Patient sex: F
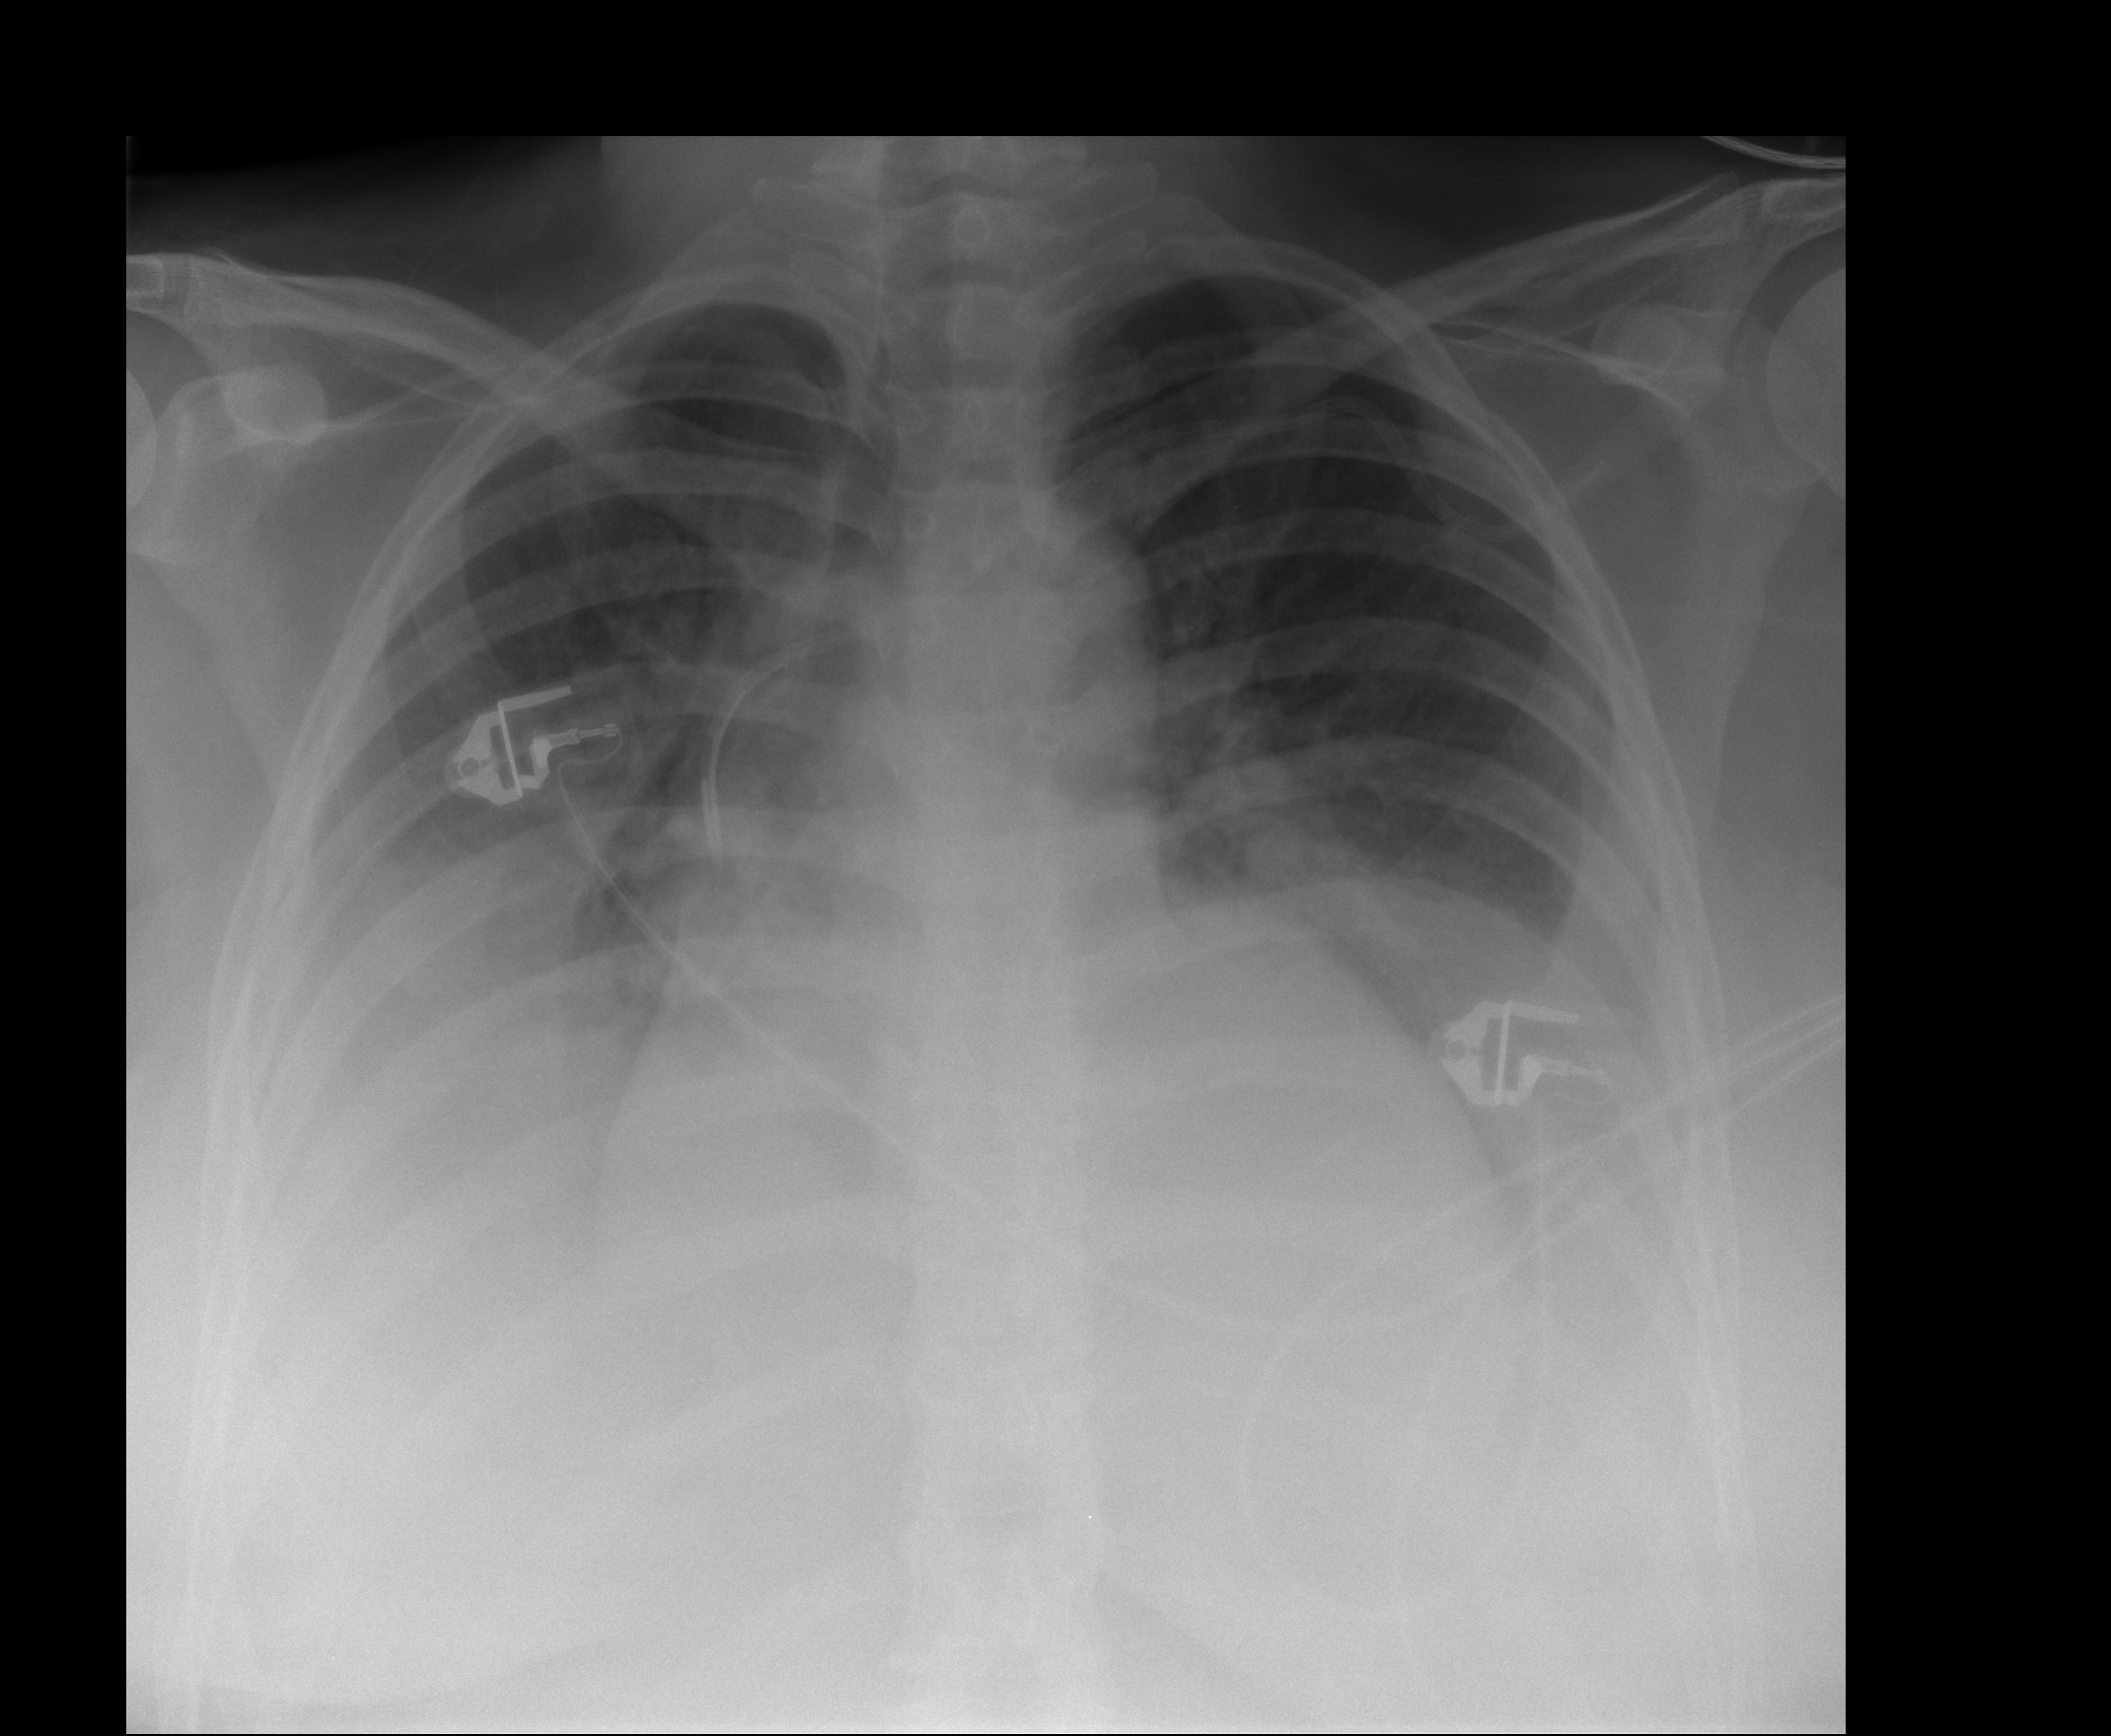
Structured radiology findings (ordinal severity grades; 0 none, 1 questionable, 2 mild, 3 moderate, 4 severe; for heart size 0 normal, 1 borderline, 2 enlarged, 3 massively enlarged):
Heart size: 0
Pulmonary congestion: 0
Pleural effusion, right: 2
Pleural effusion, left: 2
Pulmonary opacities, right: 0
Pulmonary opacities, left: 0
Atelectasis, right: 3
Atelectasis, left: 3